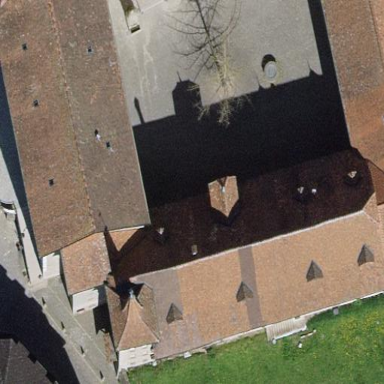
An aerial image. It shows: Beautiful church building.